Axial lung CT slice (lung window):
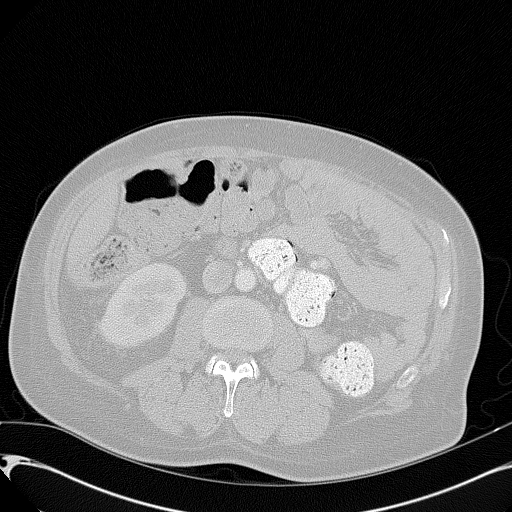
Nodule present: no